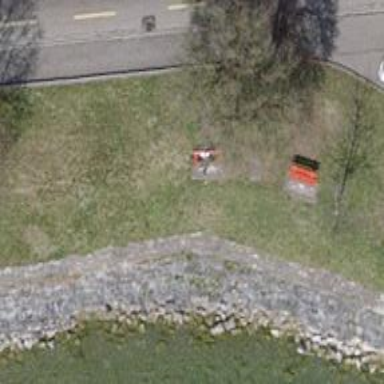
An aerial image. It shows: Red bench.